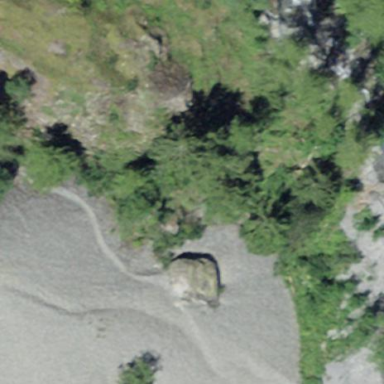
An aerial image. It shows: Natural scree.